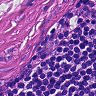
Metastatic tissue present: yes